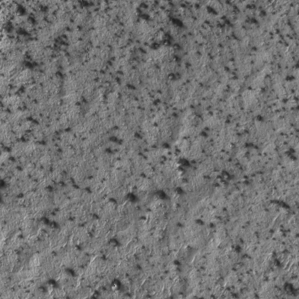
Label: frost